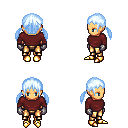
a pixel art fantasy rpg character, female body template, human, tanned skin, maroon long-sleeve shirt, gold greaves, white cyan twin-tailed hairstyle, metal gloves, gold boots, four views (front, back, left, right), 2x2 character sprite sheet, small pixel art, hard edges, no anti-aliasing